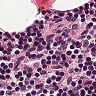
Metastatic tissue present: no